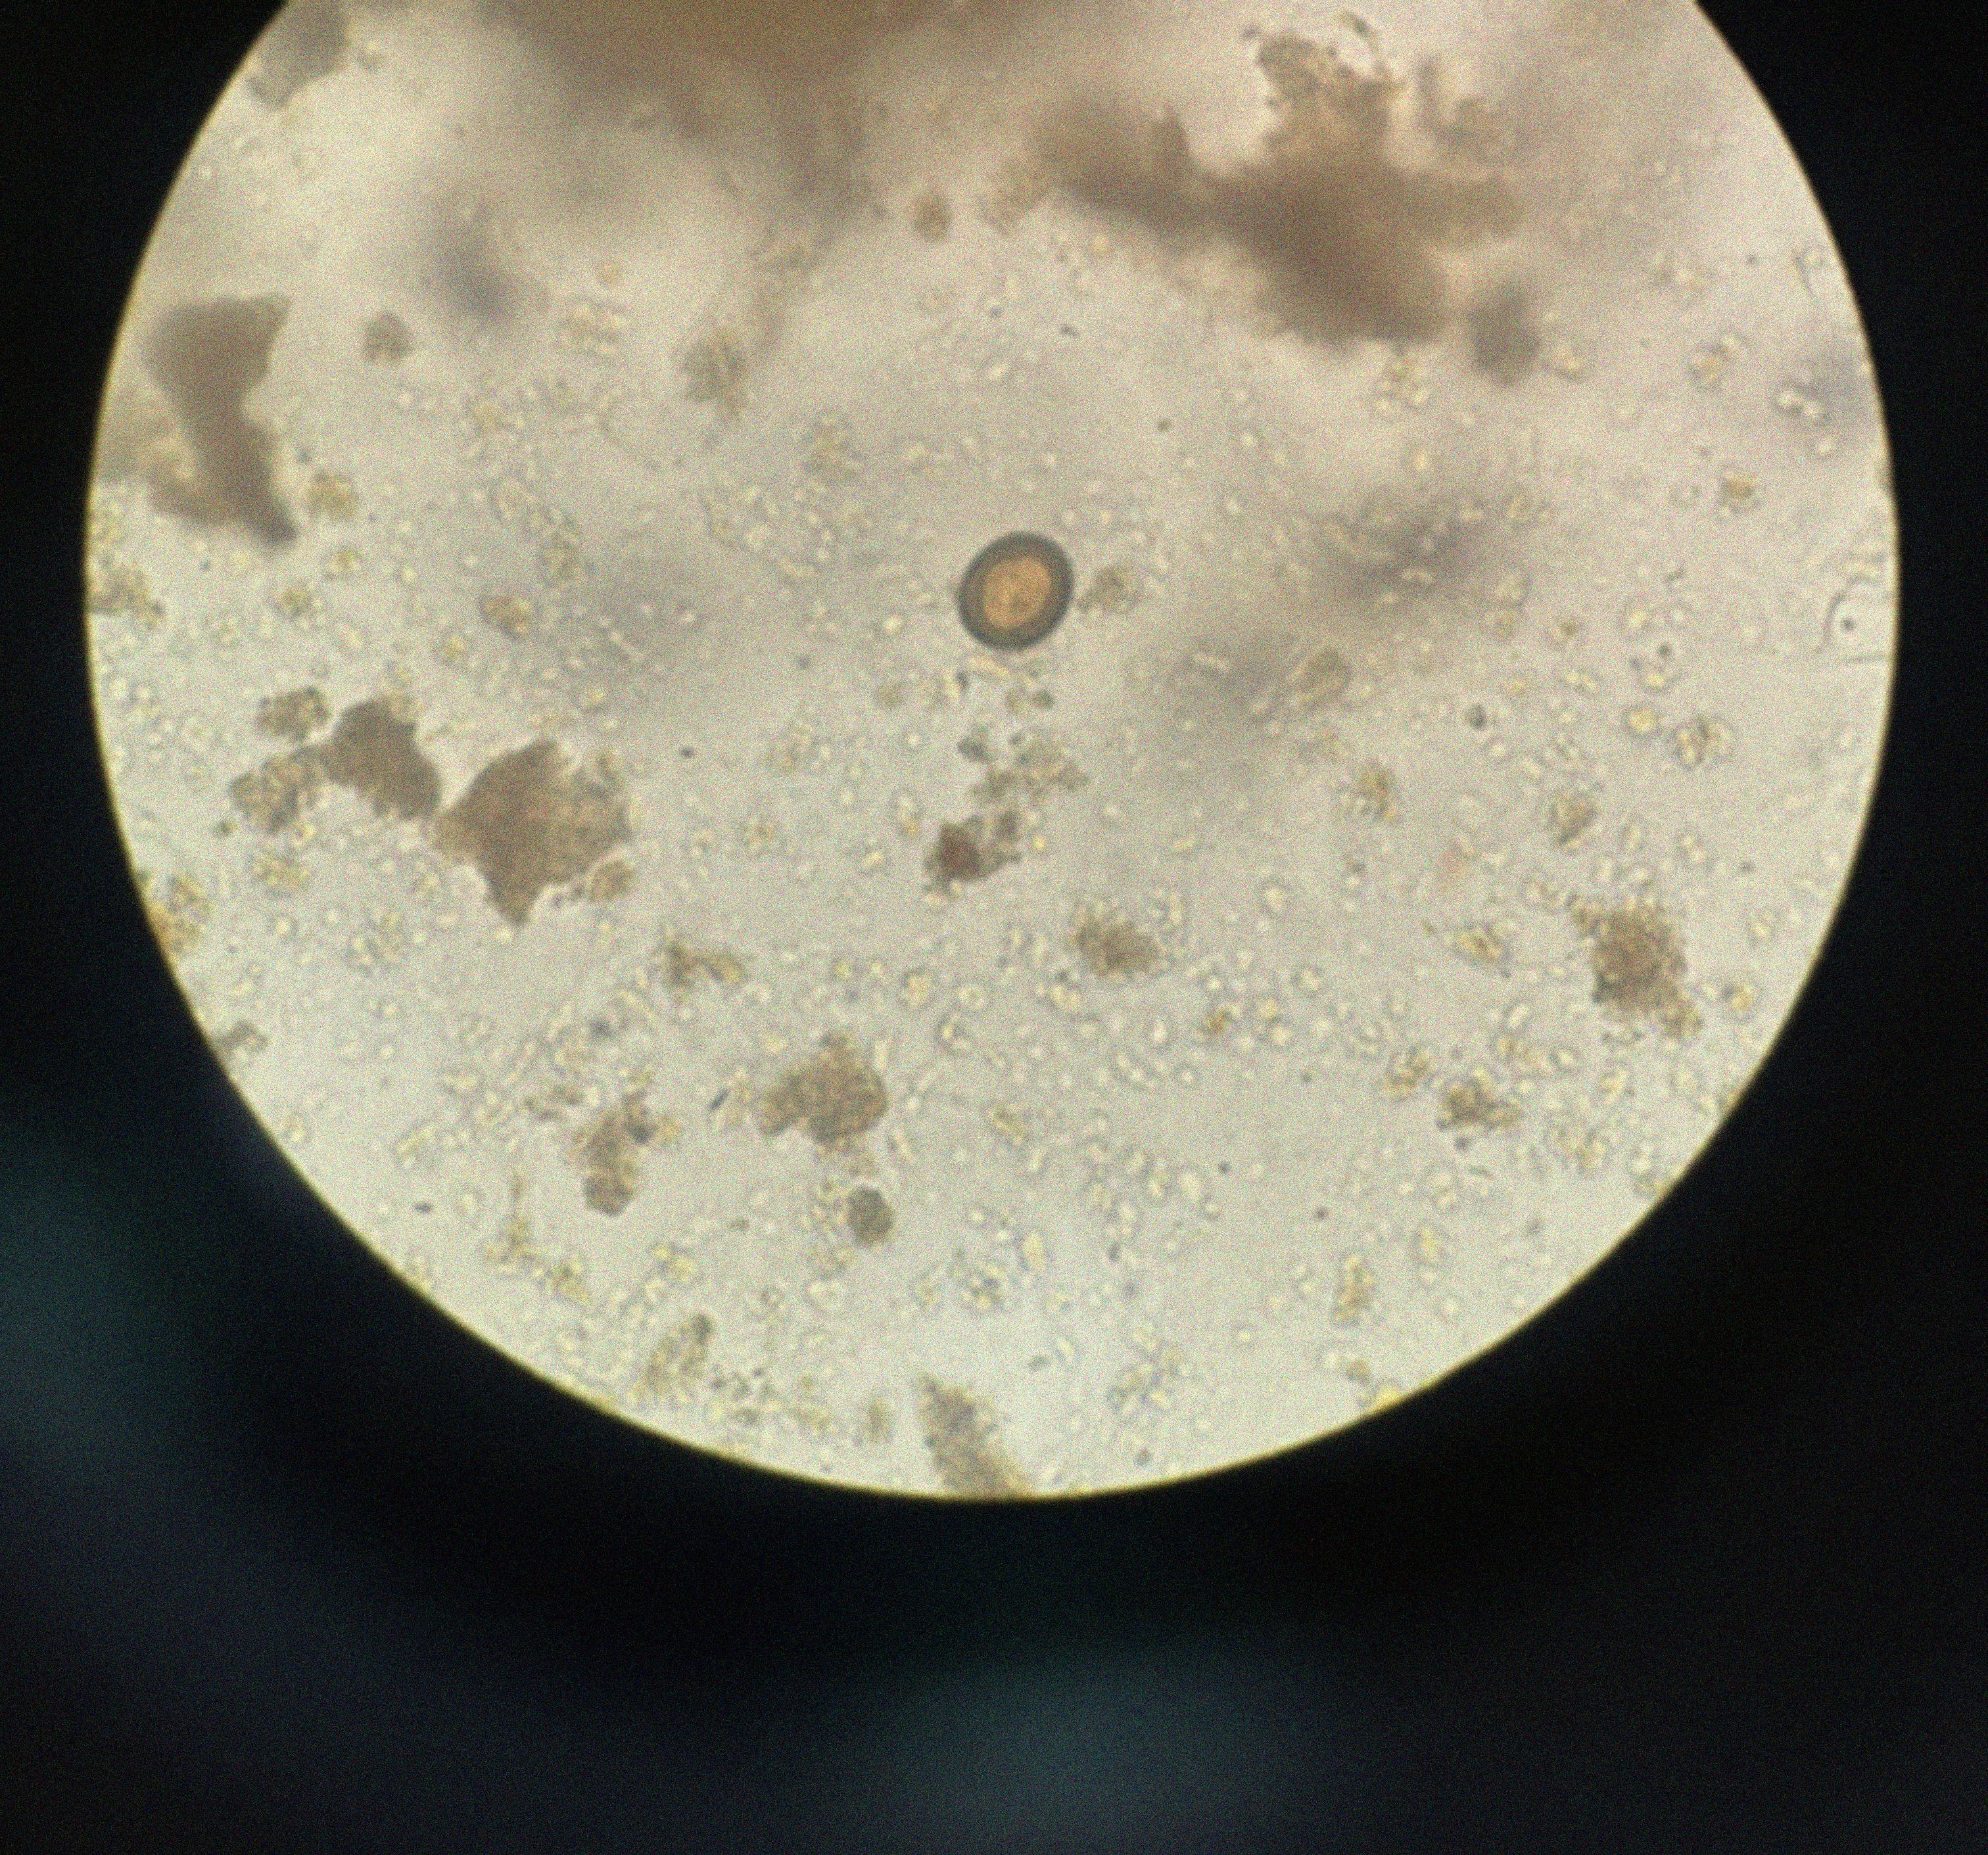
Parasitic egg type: Taenia spp. egg